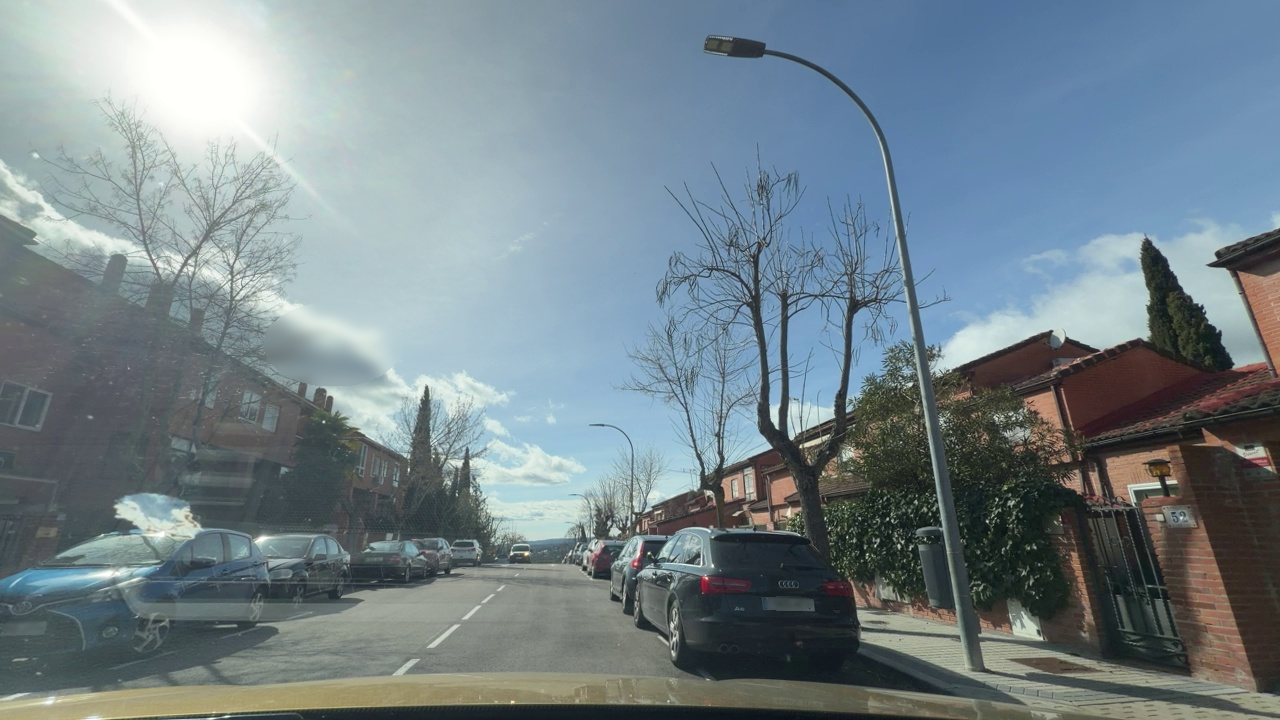
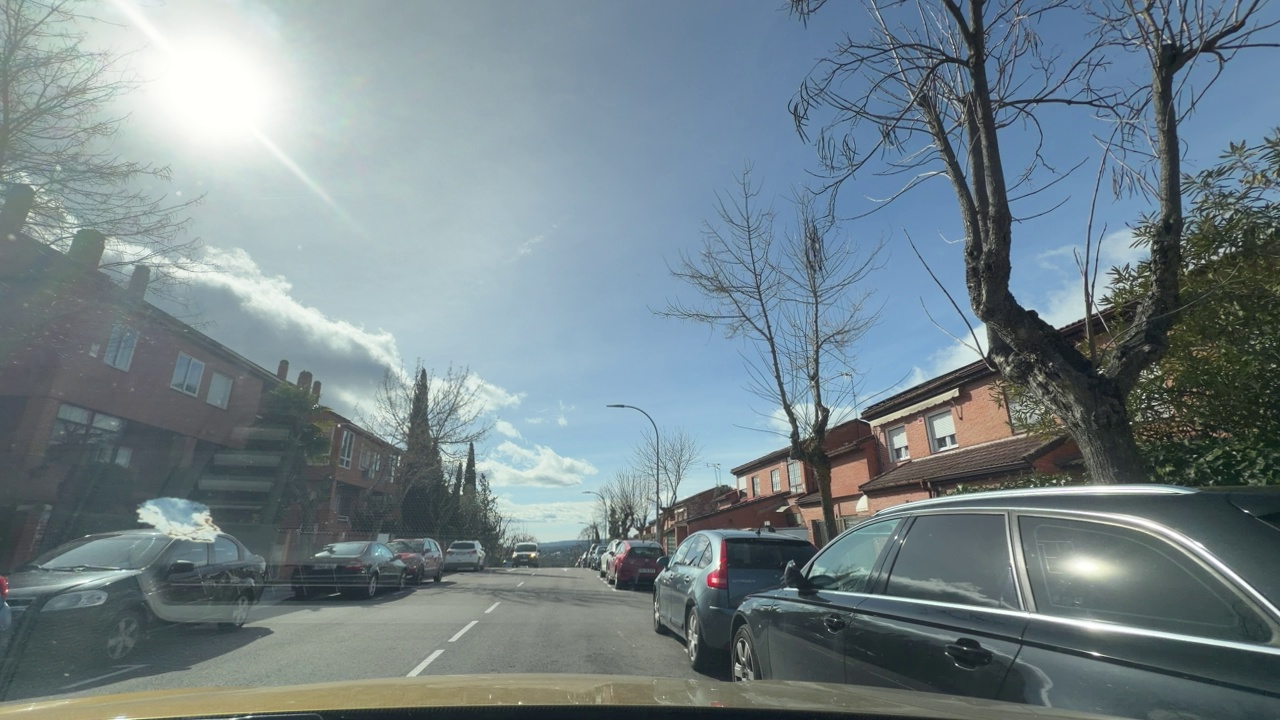
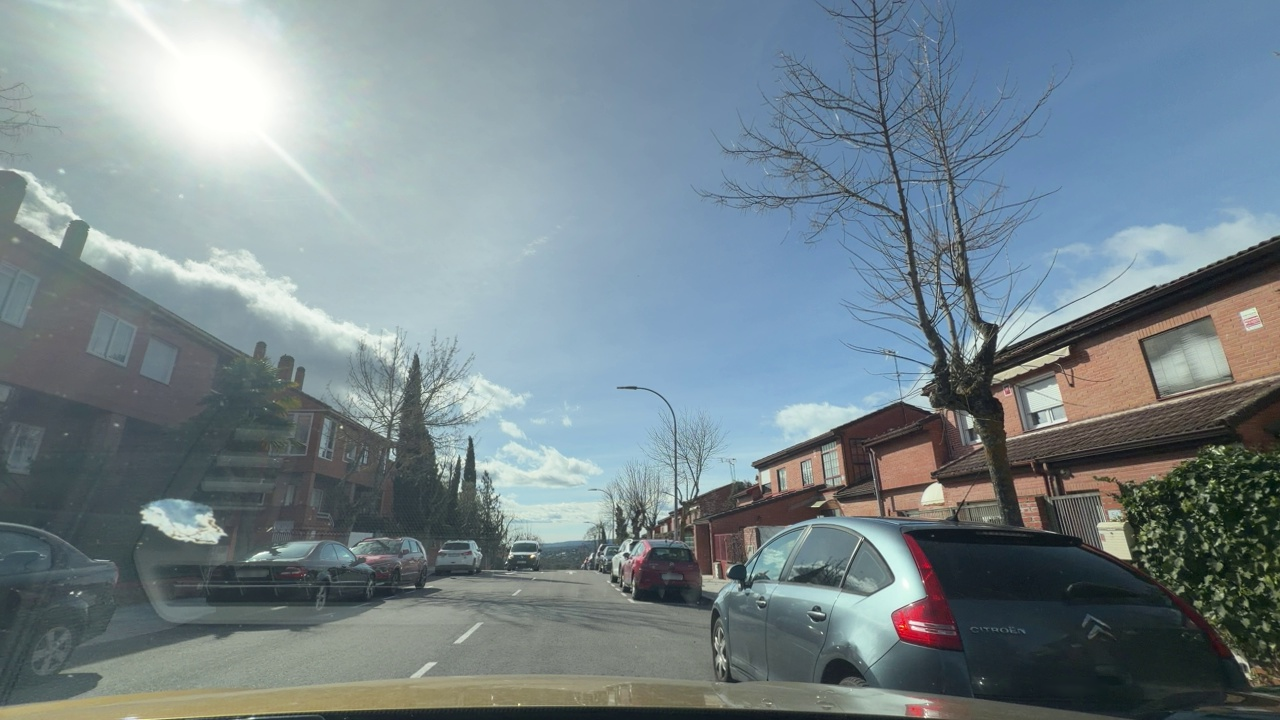
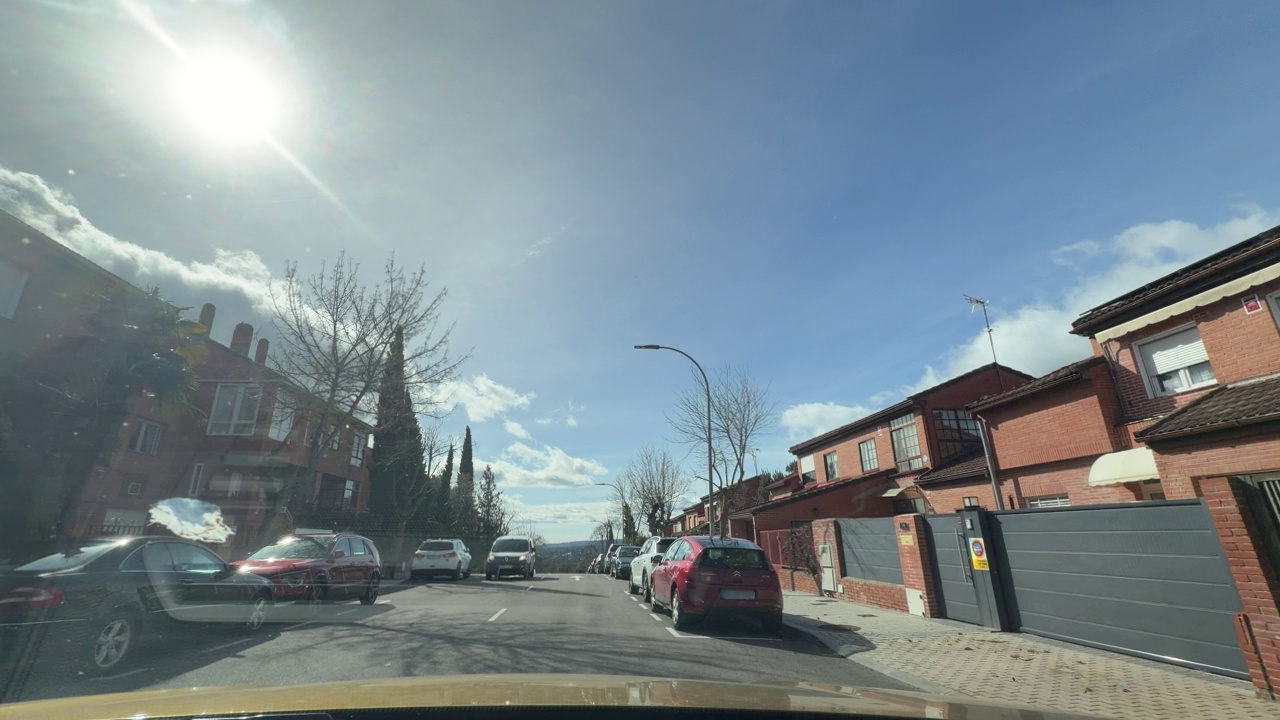
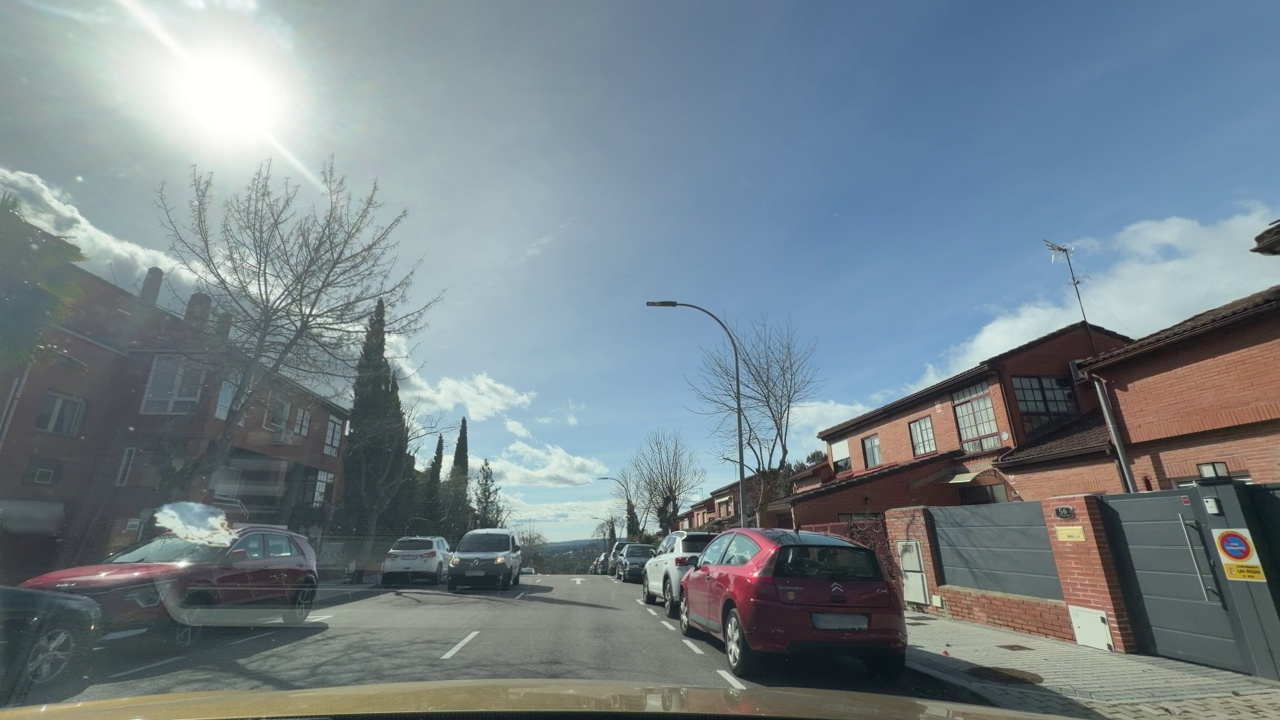
Situation: Lateral parked car
Question: Are vehicles present on the right side of the ego lane?
Answer: Yes
Reasoning: There are several parked vehicles in the right side of ego vehicle

Situation: Lateral parked car
Question: Are vehicles parked parallel or perpendicular to the roadway near the ego lane?
Answer: Yes
Reasoning: The vehicles are parked parallel to the ego direction of travel

Situation: Lateral parked car
Question: Does the environment indicate an urban road where curbside parking is permitted?
Answer: Yes
Reasoning: Several red houses and trees indicate that the ego vehicle is in a urban road where curbside parking is permitted

Situation: Lateral parked car
Question: Is the ego vehicle traveling in a middle lane with traffic lanes on both sides?
Answer: No
Reasoning: The vehicle is travelling in a road with another traffic lane (opposite direction) on the left side, on the right there are only parked cars

Situation: Lateral parked car
Question: Are vehicles present on the left side of the ego lane?
Answer: Yes
Reasoning: There are vehicles parked in the left side of the vehiclee